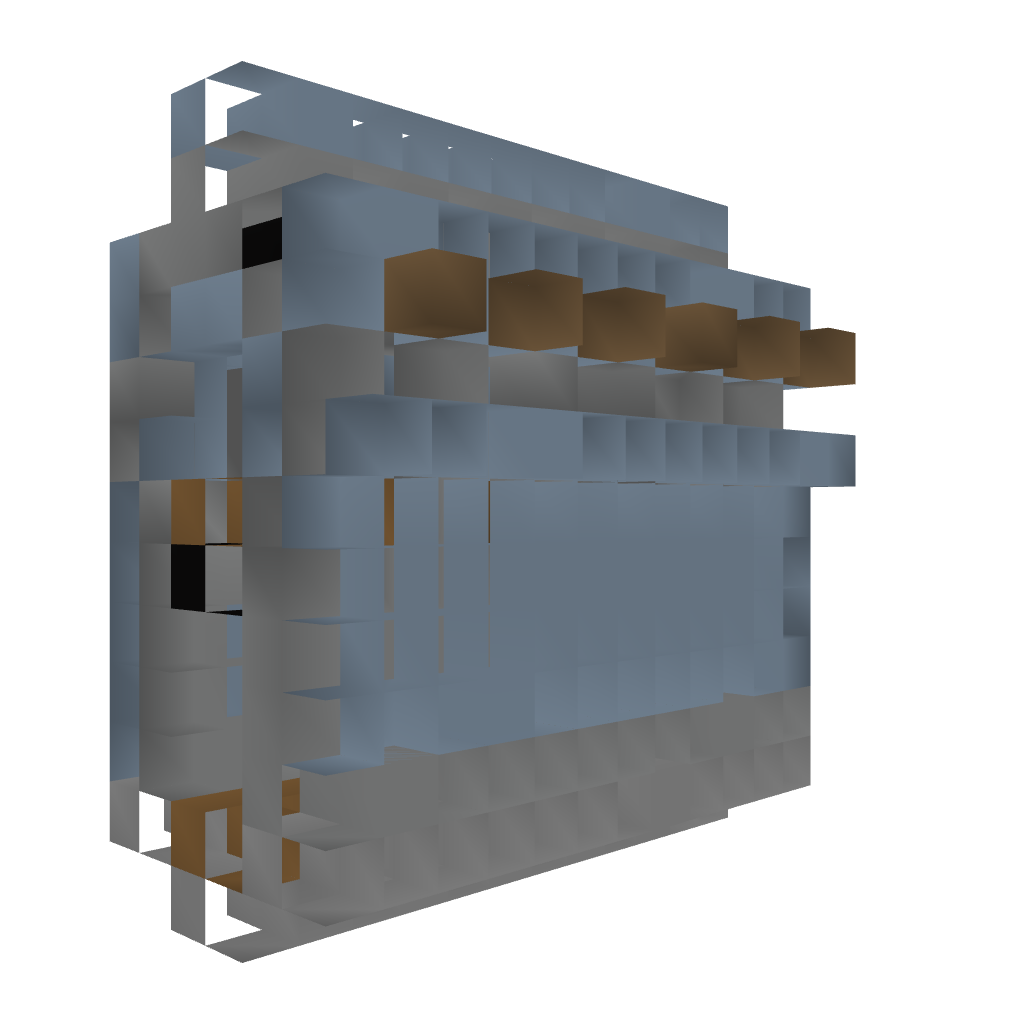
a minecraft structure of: Castle Module - Wall